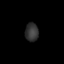
Tissue: skin
Cell type: Epithelial cells
Senescence score: 0.2867
Nuclear area (px): 237
Mean DAPI intensity: 51.57